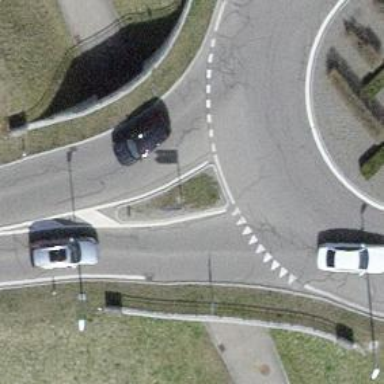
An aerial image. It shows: Traffic calming island.